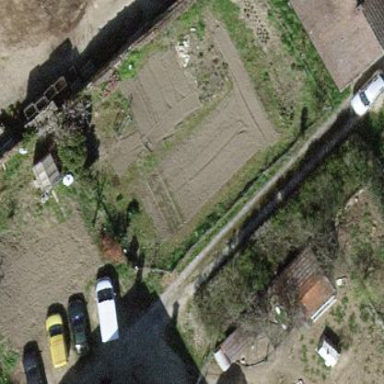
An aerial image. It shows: Allotments area.